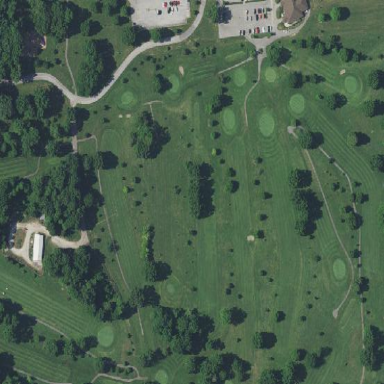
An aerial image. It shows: Golf course.